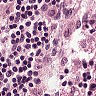
Metastatic tissue present: no